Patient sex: M
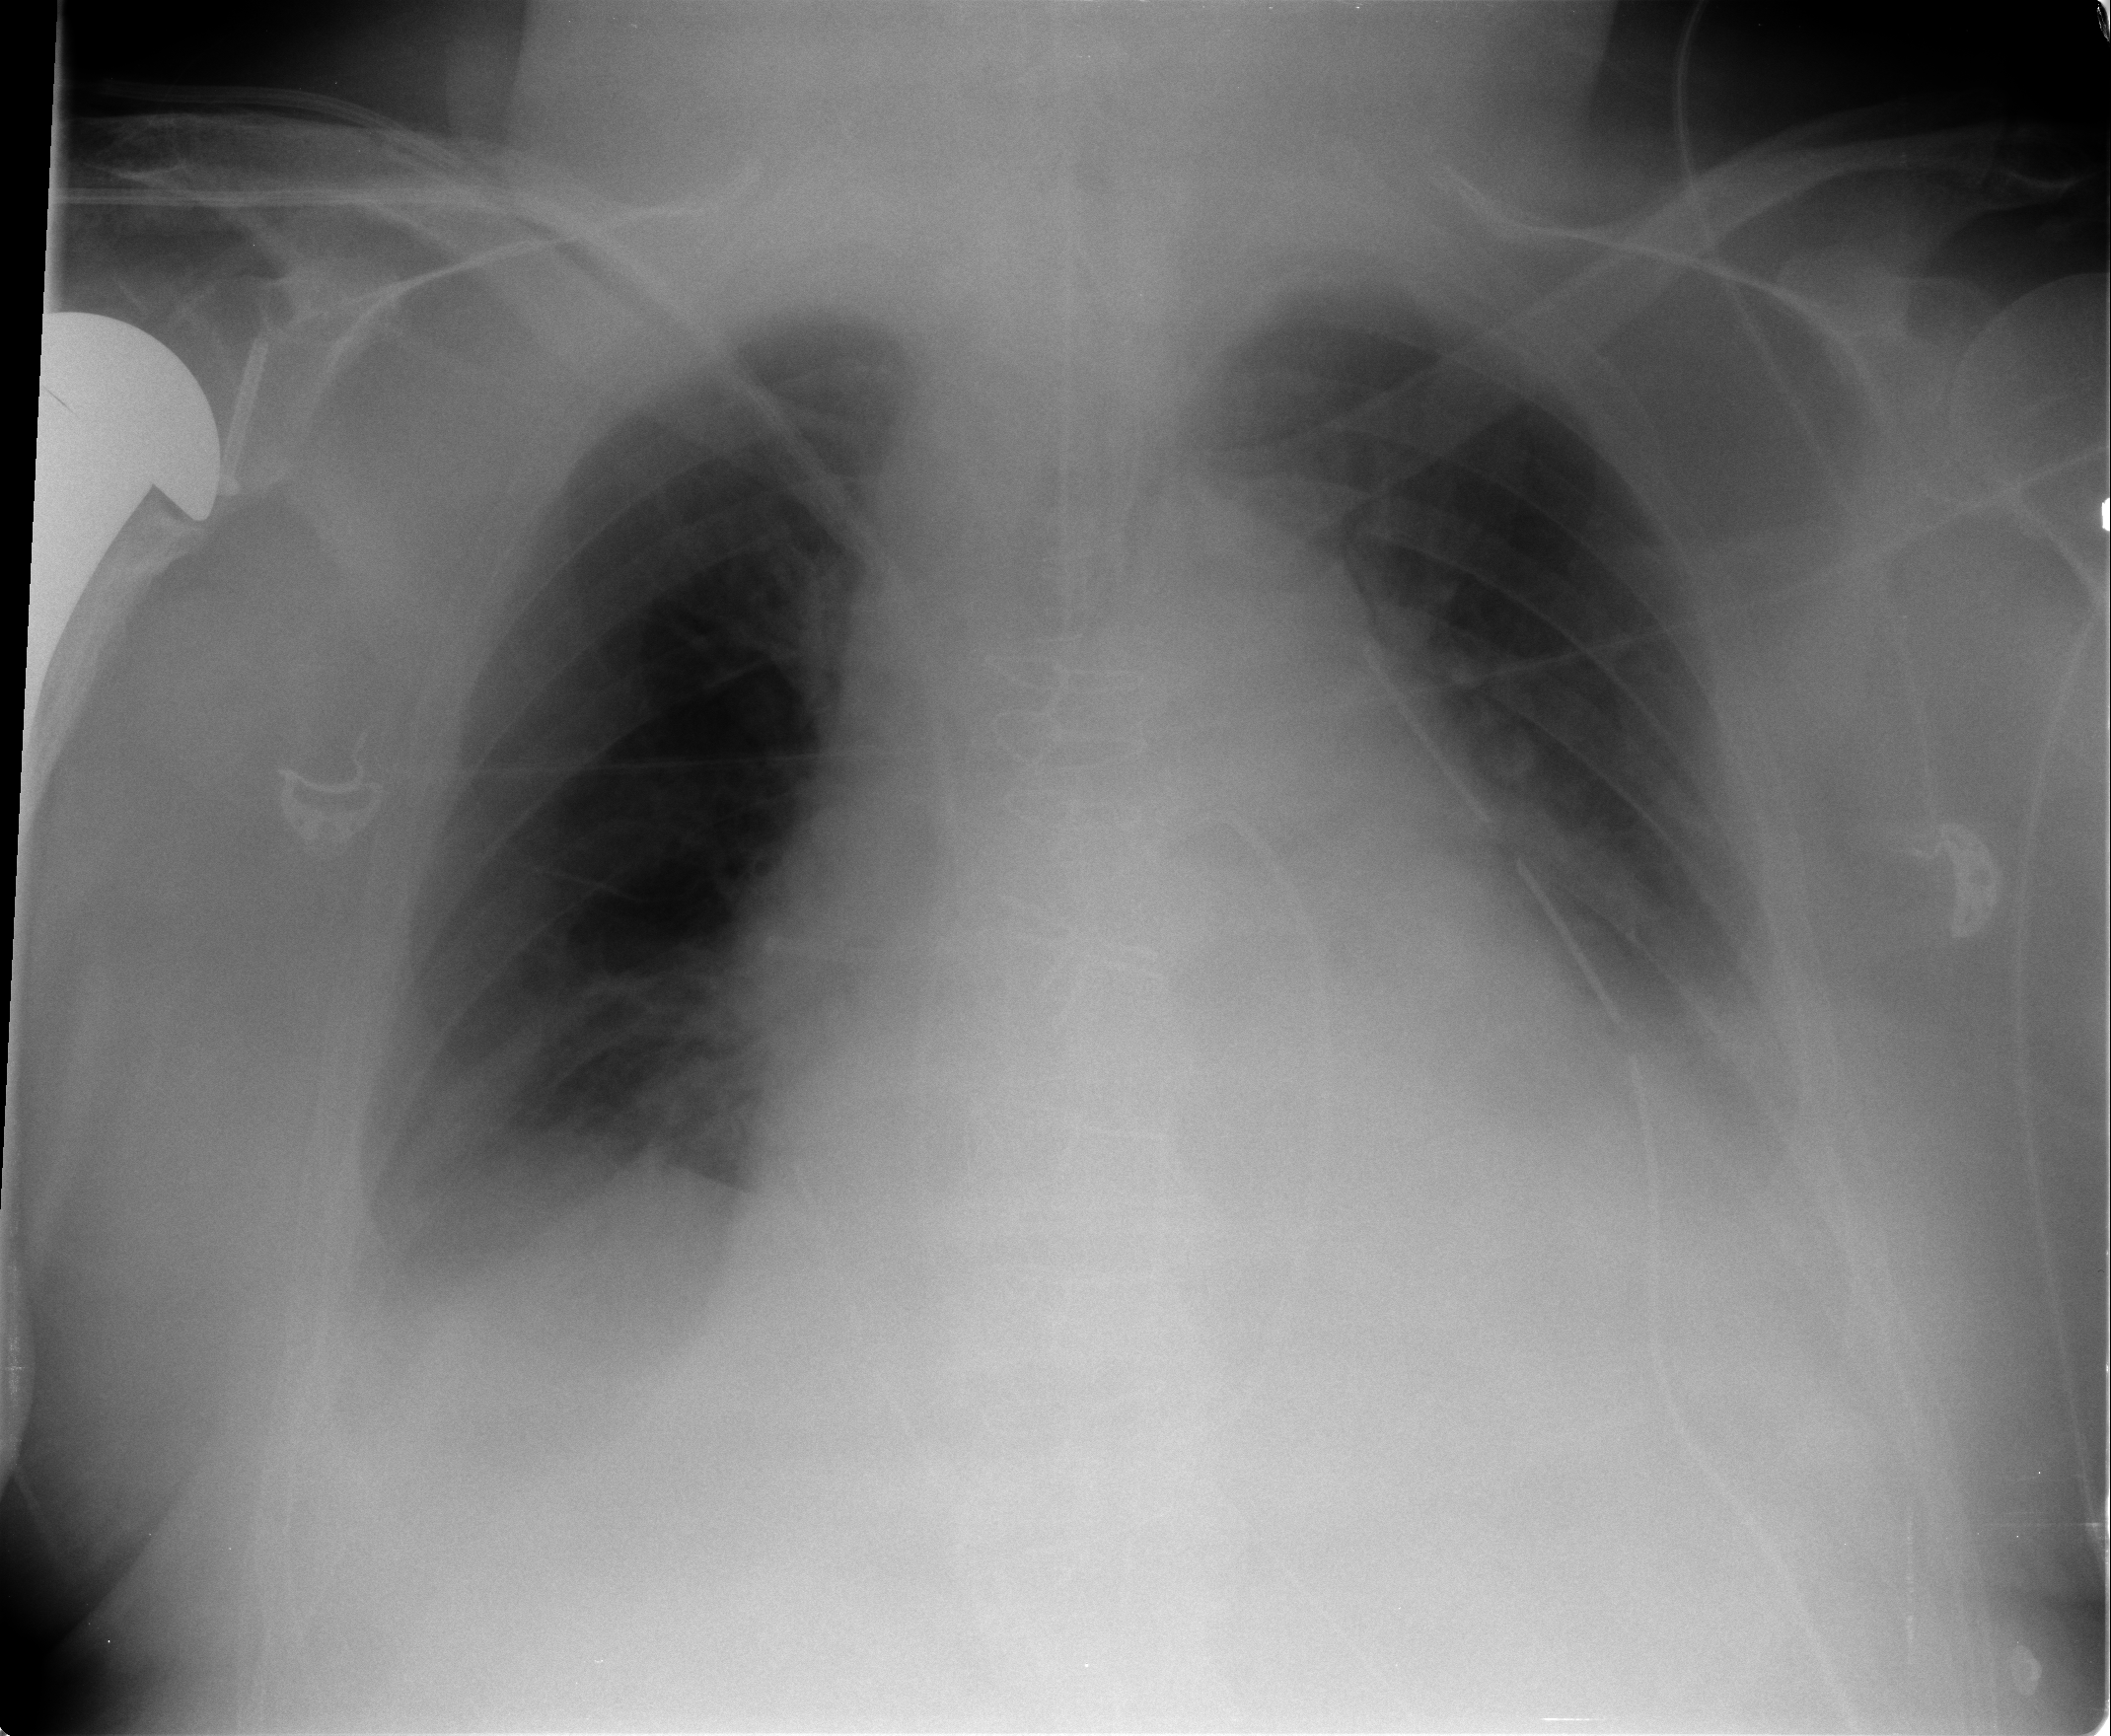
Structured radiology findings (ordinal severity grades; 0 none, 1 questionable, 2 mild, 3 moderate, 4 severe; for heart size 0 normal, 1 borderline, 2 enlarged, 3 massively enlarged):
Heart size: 2
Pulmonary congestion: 0
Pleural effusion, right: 2
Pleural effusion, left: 2
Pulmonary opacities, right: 0
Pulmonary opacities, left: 0
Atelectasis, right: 2
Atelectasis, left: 2